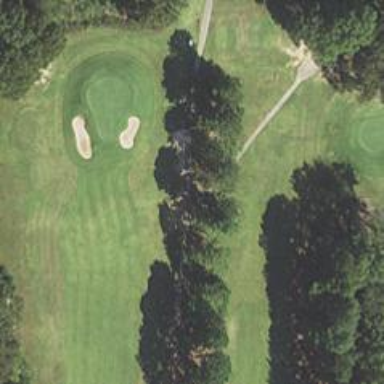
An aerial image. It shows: Path for both road and golf.